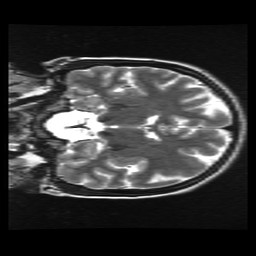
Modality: T2w
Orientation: coronal
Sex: female
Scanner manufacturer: ge
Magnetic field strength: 3 T
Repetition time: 5 s
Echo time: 0.1015 s